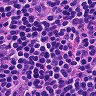
Metastatic tissue present: no